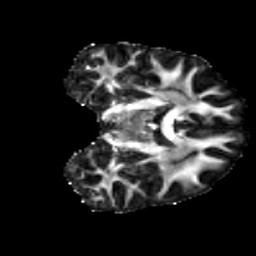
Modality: FA
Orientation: coronal
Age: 23
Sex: female
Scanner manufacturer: siemens
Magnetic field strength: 3 T
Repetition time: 3.5 s
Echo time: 0.086 s